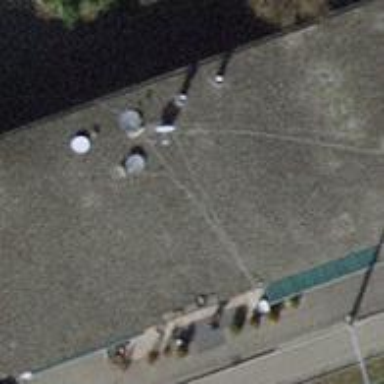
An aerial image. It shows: Commercial building.